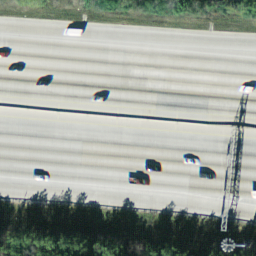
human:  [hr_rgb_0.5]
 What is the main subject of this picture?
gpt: freeway